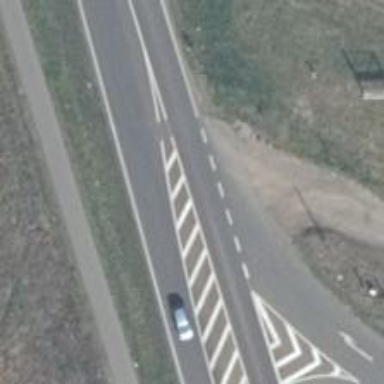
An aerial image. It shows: Primary road with asphalt surface.